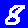
Digit: 8